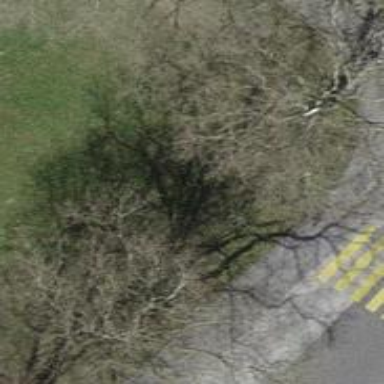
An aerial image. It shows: Urban tree adding natural touch to the cityscape.